Question: I'm having an issue with my layout when I want to add checkboxes.
CSS:
'''
p label {
vertical-align: middle;
width: 100px;
display: inline-block;
/*display: block;
padding-top: 8px;
float: left;*/
}
'''
HTML:
'''
<p>
<label for="a">a:</label>
<select name="a" id="a" class="select">
<option value="">Choose</option>
</select>
</p>
<p>
<label for="s">s:</label>
<select name="s" id="s" class="select">
<option value="">Choose</option>
</select>
</p>
<p>
<label for="d">d:</label>
<input id="1" type="checkbox" name="looking_for[]" value="1" />
<label class="no_float" for="1">Friends</label>
<input id="2" type="checkbox" name="looking_for[]" value="2" />
<label for="2">Friends</label>
</p>
'''
I'm wanting it to look something like

I've added a <URL> for convenience.
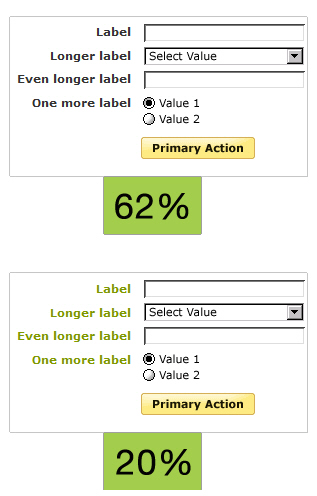
Answer: Are you looking for something like this? <URL>